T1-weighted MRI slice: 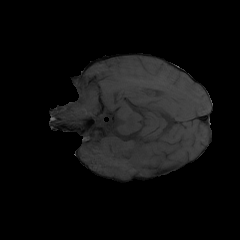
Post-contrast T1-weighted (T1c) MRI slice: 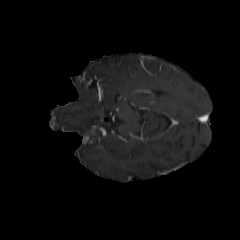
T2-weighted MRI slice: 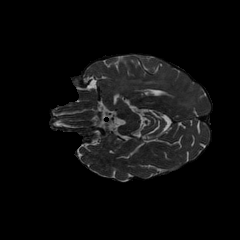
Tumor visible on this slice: no